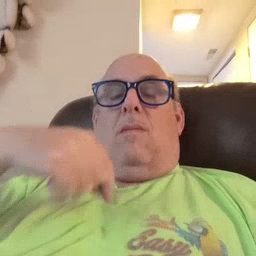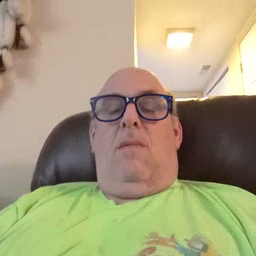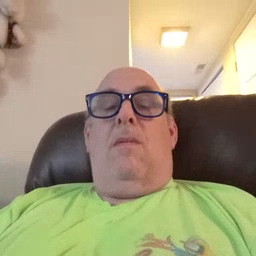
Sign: zipper